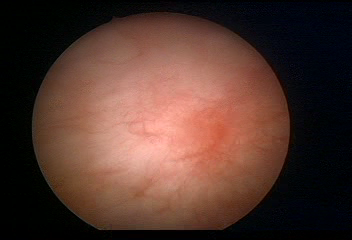
Modality: WLC
Class: Normal mucosa
Bladder cancer association: No